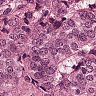
Metastatic tissue present: yes